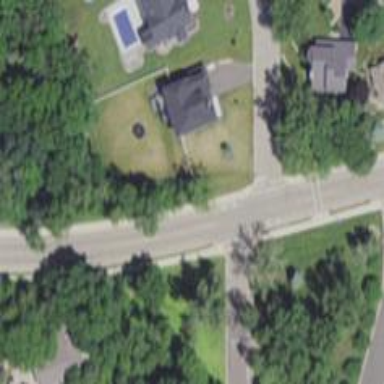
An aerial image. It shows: Residential road with separate asphalt sidewalk.